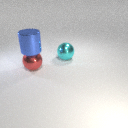
large cyan metal sphere to the right of large red metal sphere